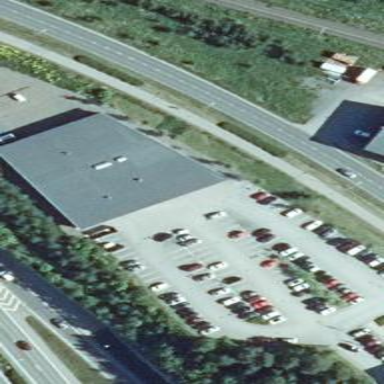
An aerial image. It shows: Warehouse.